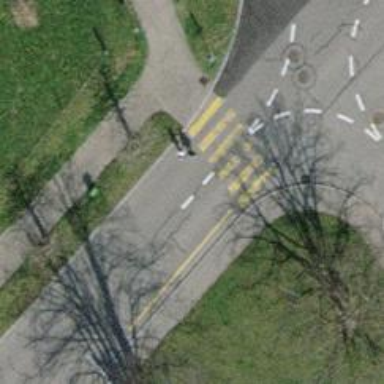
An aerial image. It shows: Residential road with asphalt surface. There are sidewalks on both sides of the road.